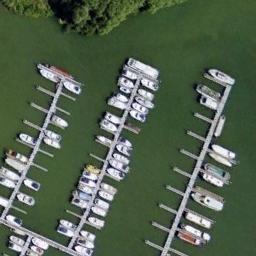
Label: harbor